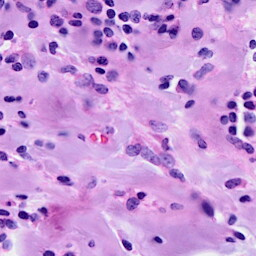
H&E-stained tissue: Breast